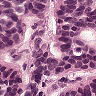
Metastatic tissue present: yes